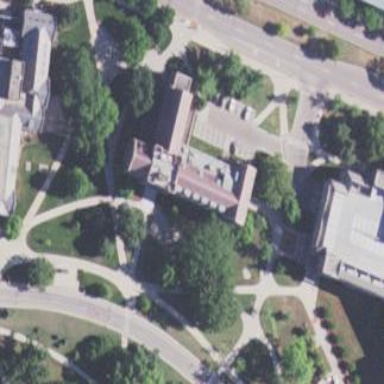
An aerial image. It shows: View of university building.